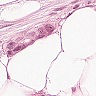
Metastatic tissue present: yes